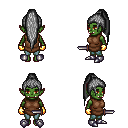
a pixel art fantasy rpg character, female body template, orc, green skin, brown tunic, teal pants, gray extra-long topknot hairstyle, gold gloves, metal boots, dagger, four views (front, back, left, right), 2x2 character sprite sheet, small pixel art, hard edges, no anti-aliasing